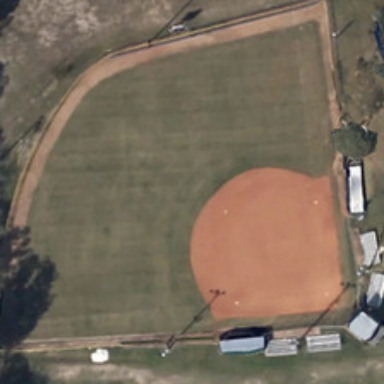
Some green trees are near a baseball field .